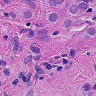
Metastatic tissue present: yes